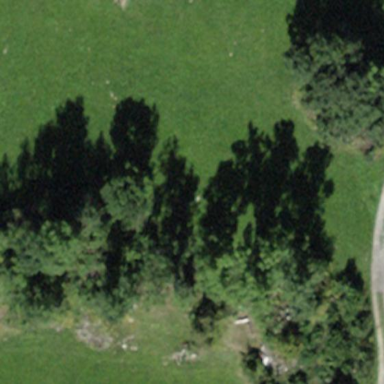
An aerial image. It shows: Forest area.